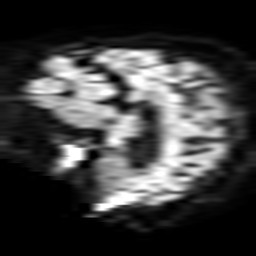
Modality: TRACE
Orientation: sagittal
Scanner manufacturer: philips
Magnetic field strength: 3 T
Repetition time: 3.078 s
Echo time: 0.076 s